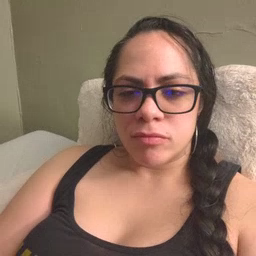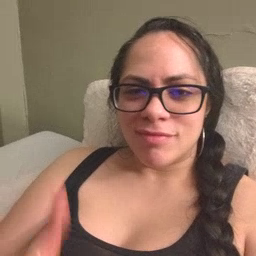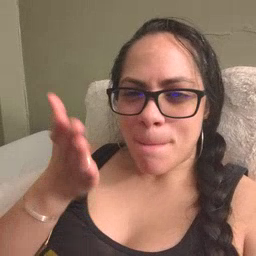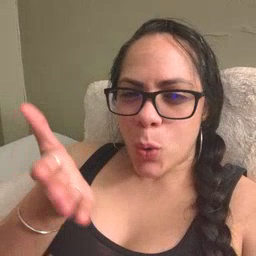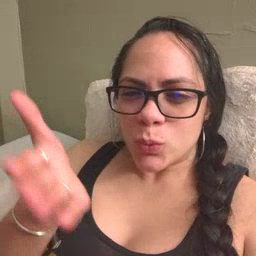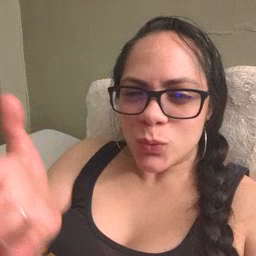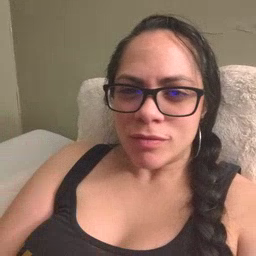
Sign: boat